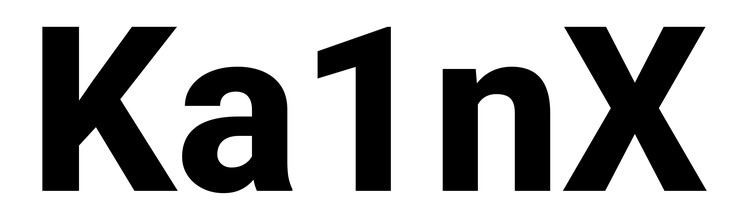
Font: Roboto_ExtraBold